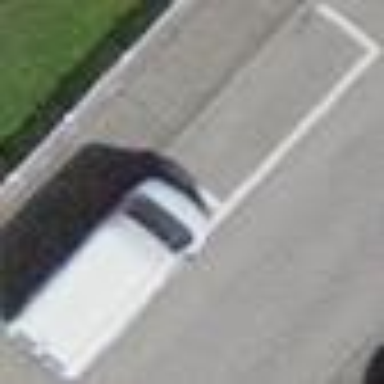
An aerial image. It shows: Parking lane area.